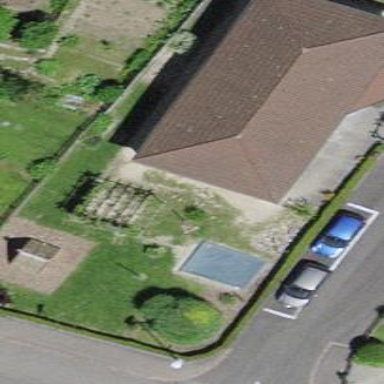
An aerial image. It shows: Kindergarten building with hipped roof.